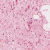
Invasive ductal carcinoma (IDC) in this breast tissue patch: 0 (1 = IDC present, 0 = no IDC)